Question: I have this SQL I created in SQL Server Management Studio:
'''
Select @query = 'Select LastName, FirstName, ' + @weekNumbersNull + '
from (
Select LastName, FirstName, Hours, ''Week'' +
Case When DatePart(Weekday, Date) = 1
Then Cast(DatePart(ww, Date - 6) as nvarchar(max))
Else Cast(DatePart(ww, Date - DatePart(Weekday, Date) + 2) as nvarchar(max))
End WeekNo
From Entry
Where Date between ''11/1/2013'' and ''11/30/2013'') alpha
pivot (
sum(Hours)
for WeekNo in (' + @weekNumbers + ')
) p
order by LastName, FirstName'
execute(@query)
'''
(I left out the SQL that defines all the variables for brevity).
When I run it there, I get results. So, I port this SQL to SSRS and under Datasets, I only see the name I gave the dataset with no columns:

Is there any way to get this to work in SSRS, or do I have to look for another way to get this to work?
Thanks!
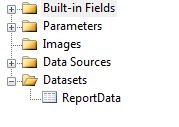
Answer: I found a solution and modified my SQL thusly:
'''
Declare @WeekStart DateTime
Declare @WeekEnd DateTime
Select @WeekStart = @DerivedStartDate
Select @WeekEnd = DateAdd("dd", 6, @WeekStart)
Create Table #TempTable (WeekOf DateTime, LastName nvarchar(max), FirstName nvarchar(max), Hours numeric)
While @WeekStart < @DerivedEndDate Begin
Insert into #TempTable
Select @WeekStart week, LastName, FirstName,
(
Select sum(Hours)
From Entry x
Where x.Date between @WeekStart and @WeekEnd and x.uuid = entry.uuid
) as TotalHours
From Entry
Where (
Select sum(Entry2.Hours) From Entry as Entry2
Where Entry2.UUID = Entry.UUID and Entry2.Date Between @WeekStart and @WeekEnd) < 40
Or not exists
(
Select 1 From Entry as Entry2
Where Entry2.UUID = Entry.UUID and Entry2.Date Between @WeekStart and @WeekEnd
)
Group By LastName, FirstName, uuid
Select @WeekStart = DateAdd(dd, 1, @WeekEnd)
Select @WeekEnd = DateAdd(dd, 7, @WeekEnd)
End
Select * from #TempTable
Order by WeekOf, LastName, FirstName
Delete #TempTable
Drop Table #TempTable
'''
And it worked like a charm.